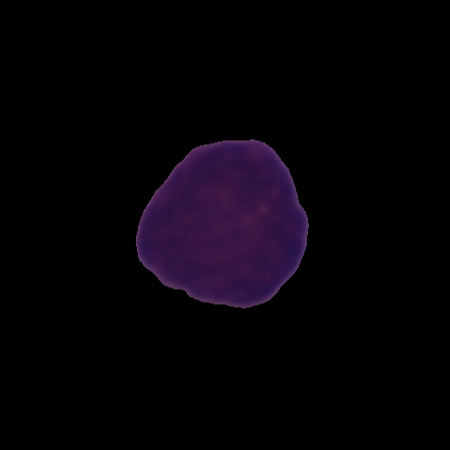
Label: cancer